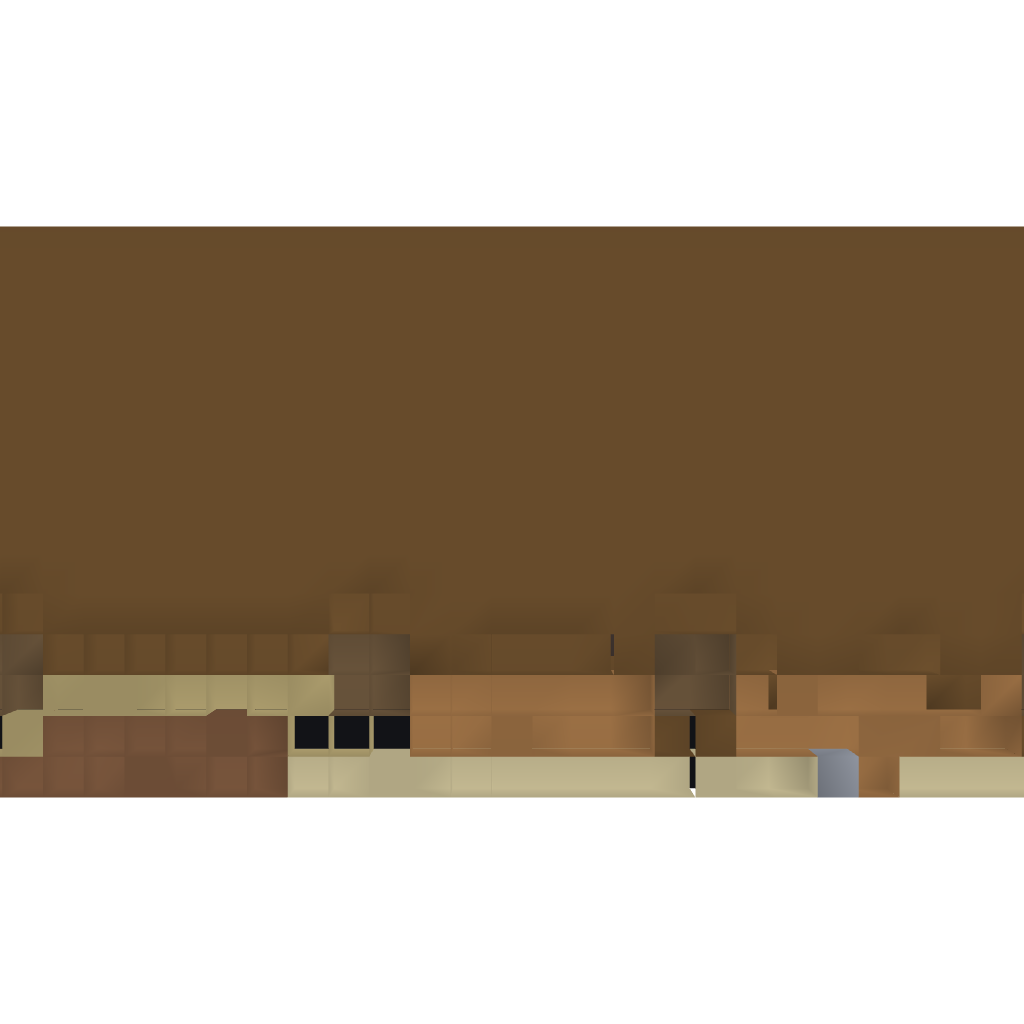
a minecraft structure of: Big theatre